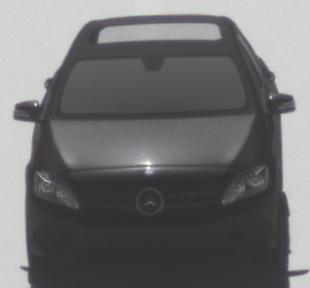
Make: Mercedes-Benz
Model: A 180
Detailed model: A-Class (176)
Model produced from: 2012/09
Model produced until: 2015/07
Doors: 5
Color: black
Road condition: dry road
Daytime: midday
Contrast: high contrast